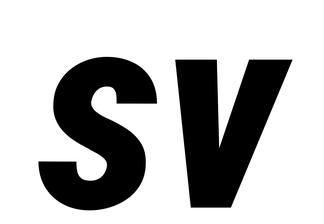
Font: Roboto-Italic_Condensed_ExtraBold_Italic